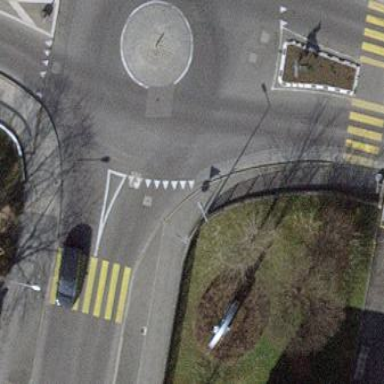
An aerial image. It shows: Tertiary road made of asphalt leading to roundabout junction.